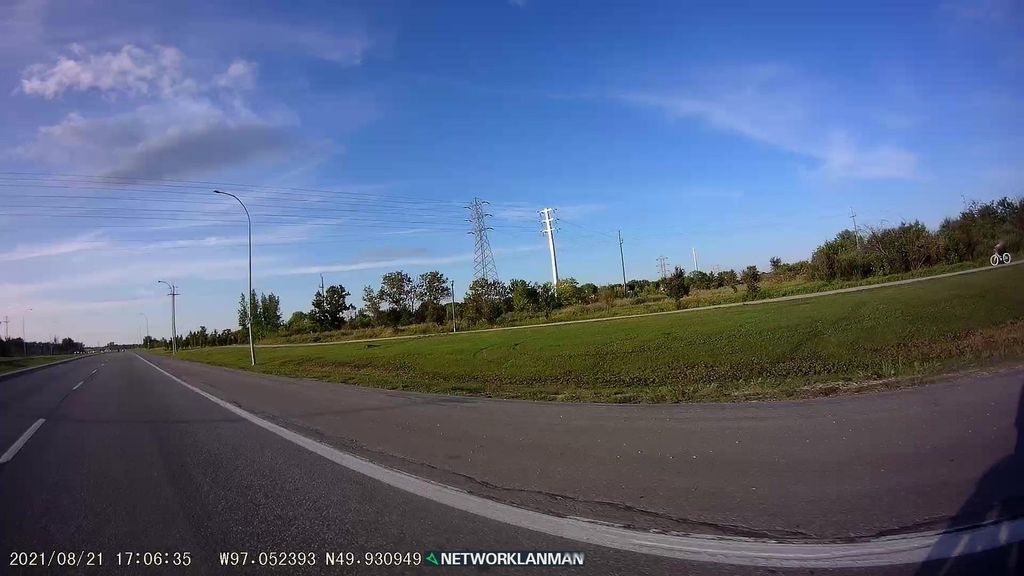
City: winnipeg